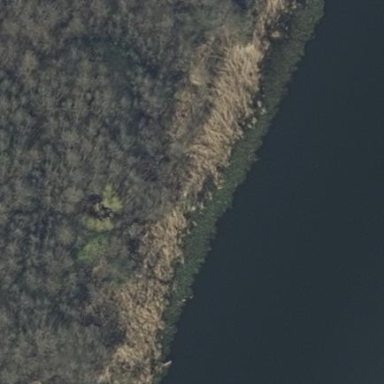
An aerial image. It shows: Wetland area dominated by reedbeds.